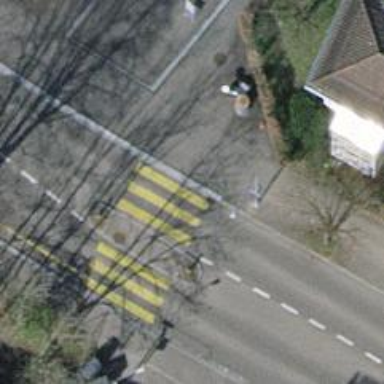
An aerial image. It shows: Uncontrolled crossing with central island on the road.